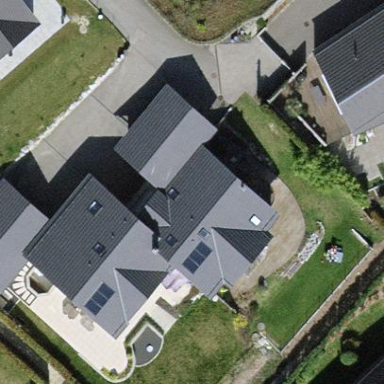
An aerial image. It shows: Simple and straightforward house.